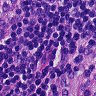
Metastatic tissue present: no